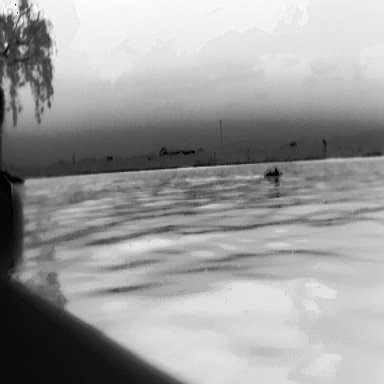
There is a warship in the infrared image.